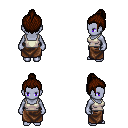
a pixel art fantasy rpg character, female body template, dark elf, purple skin, white pirate shirt, robe skirt, brown short topknot hairstyle, four views (front, back, left, right), 2x2 character sprite sheet, small pixel art, hard edges, no anti-aliasing